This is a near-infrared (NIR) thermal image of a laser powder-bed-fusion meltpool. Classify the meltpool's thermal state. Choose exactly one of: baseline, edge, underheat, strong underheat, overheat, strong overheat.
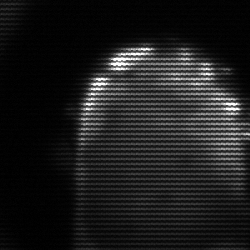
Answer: baseline